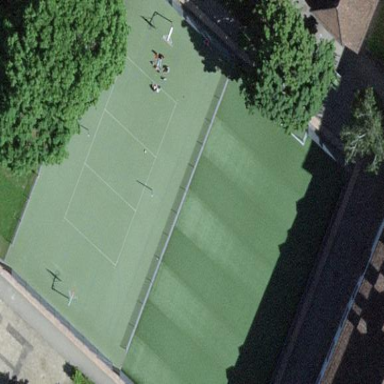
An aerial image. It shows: Tennis court in leisure pitch.